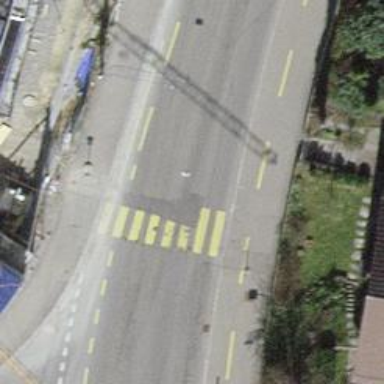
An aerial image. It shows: Secondary road with asphalt surface. The road has trolley wires.